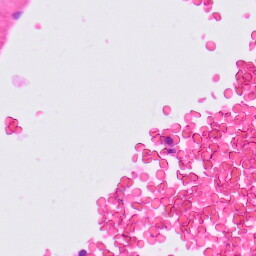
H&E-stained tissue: Lung